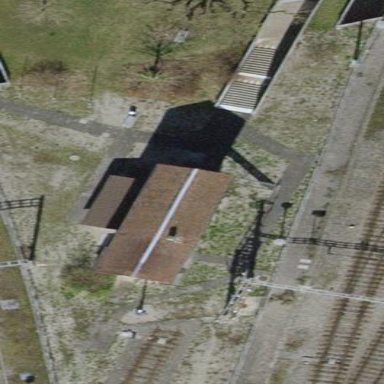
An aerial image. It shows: Transportation building used as signal box along the railway.